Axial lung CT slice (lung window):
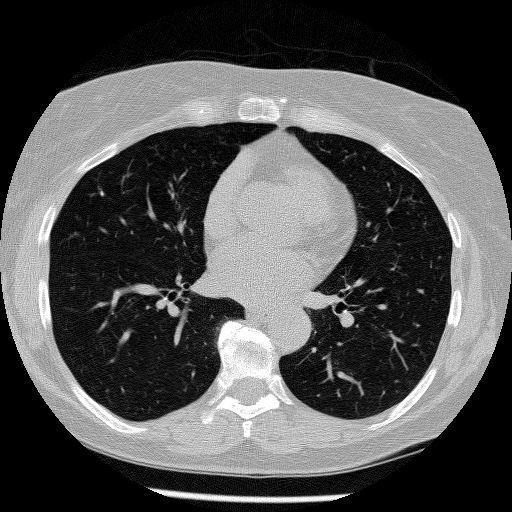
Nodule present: no